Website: bh-photo
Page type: customer-info-address
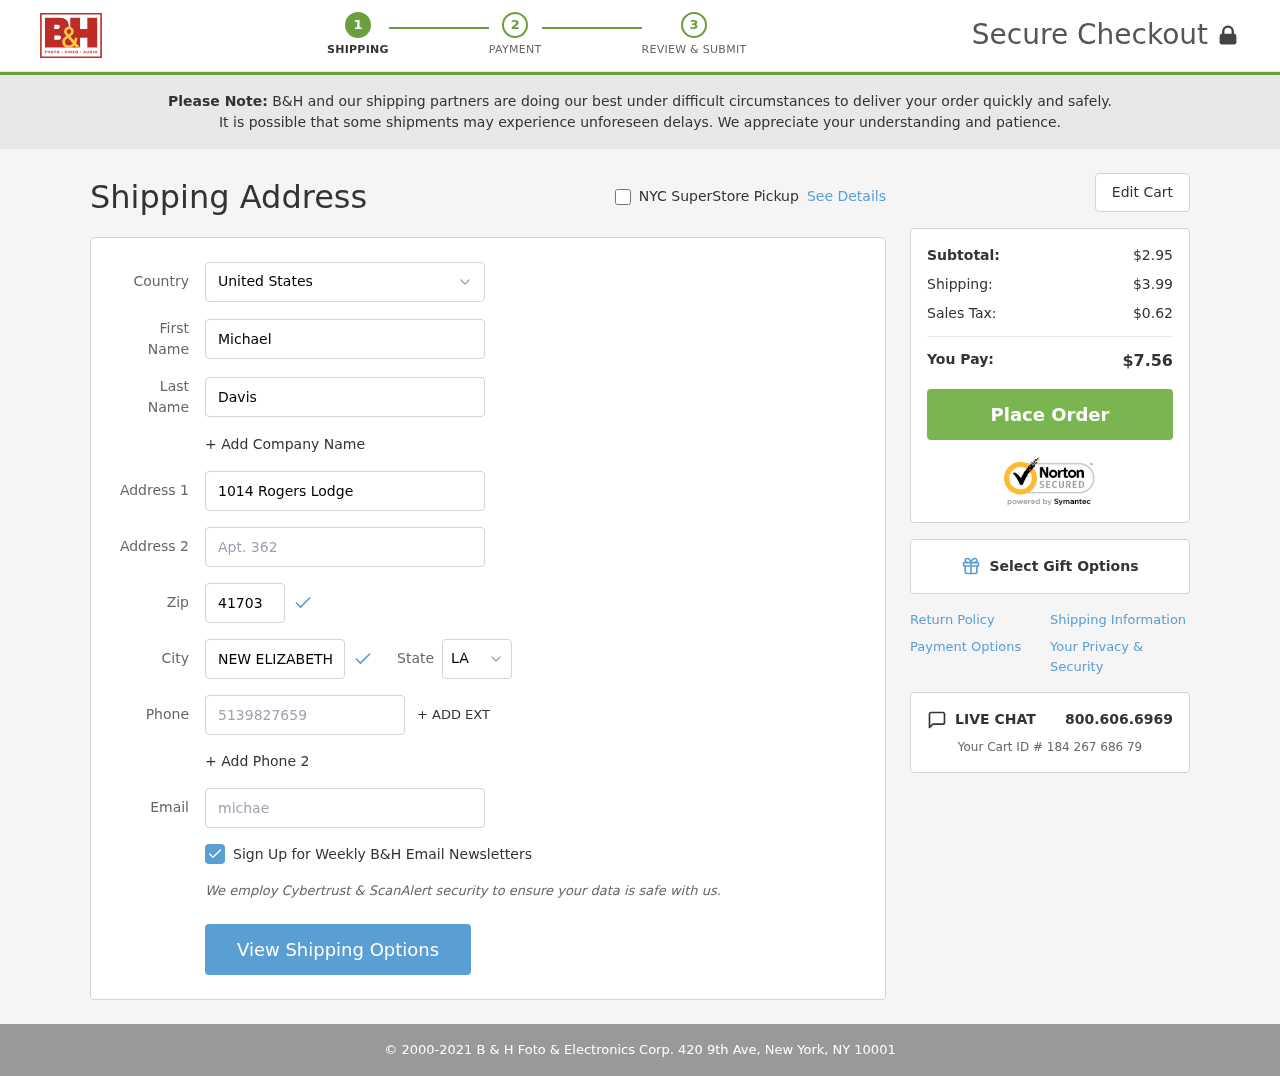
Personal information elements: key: PII_CITY
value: New Elizabethberg
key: PII_COUNTRY
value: United States
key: PII_EMAIL
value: michael.davis@gmail.com
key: PII_FIRSTNAME
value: Michael
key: PII_LASTNAME
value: Davis
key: PII_PHONE
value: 5139827659
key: PII_POSTCODE
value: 41703
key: PII_STATE_ABBR
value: LA
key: PII_STREET
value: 1014 Rogers Lodge
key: PII_STREET2
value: Apt. 362
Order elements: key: ORDER_SUBTOTAL
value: $2.95
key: ORDER_SHIPPING_COST
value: $3.99
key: ORDER_TAX
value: $0.62
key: ORDER_TOTAL
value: $7.56
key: ORDER_ID
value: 184 267 686 79